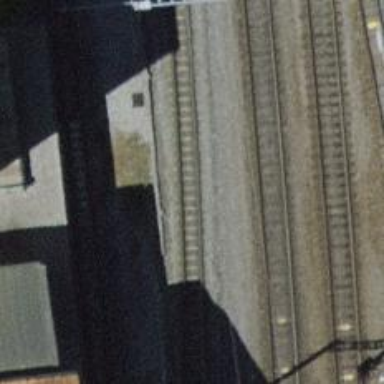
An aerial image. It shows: Narrow-gauge railway siding with 1 track. The railway line is electrified with contact line.